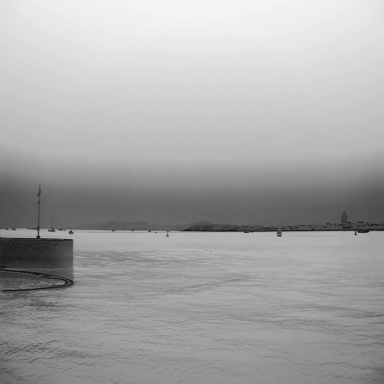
There are five sailboats in the infrared image.